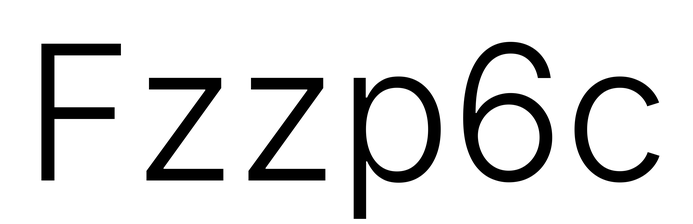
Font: Inter_Light